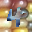
Label: 4